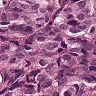
Metastatic tissue present: yes